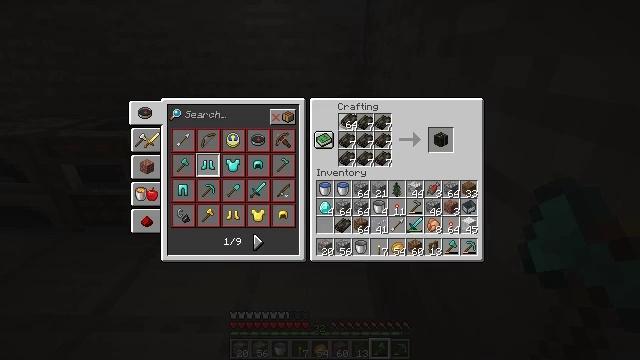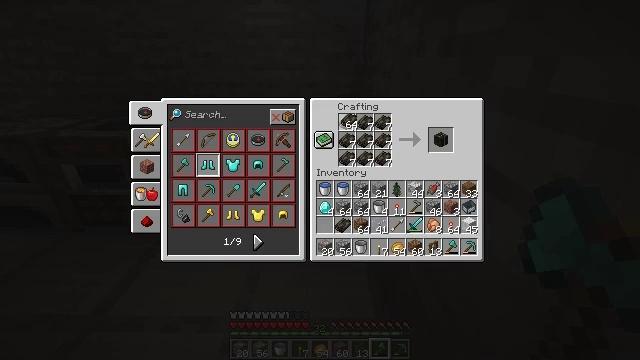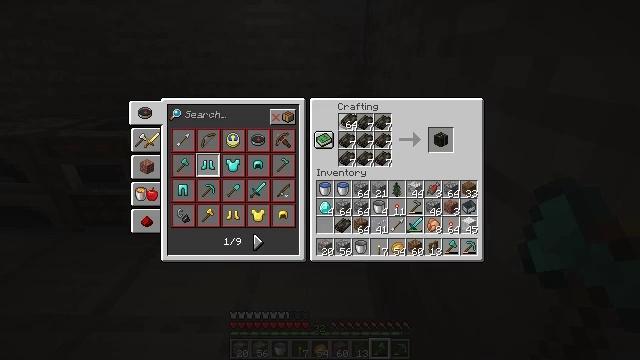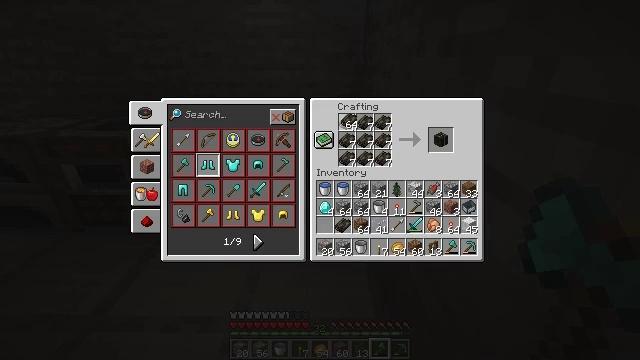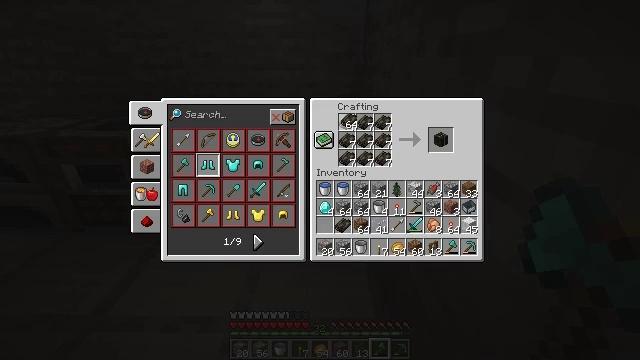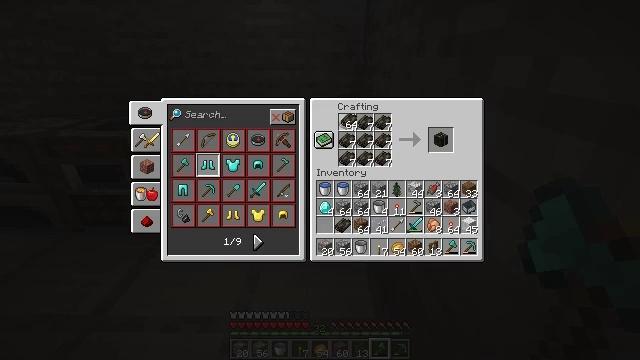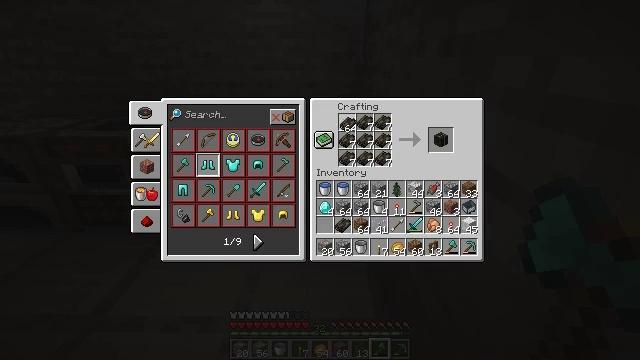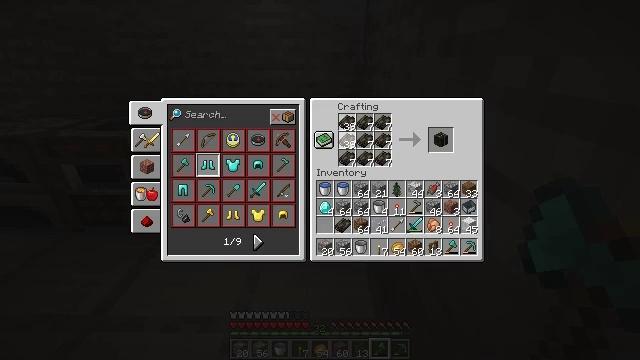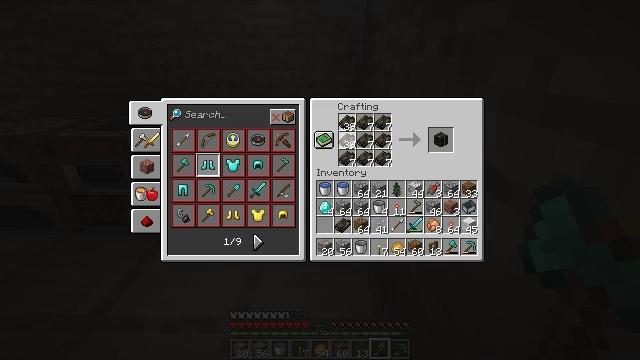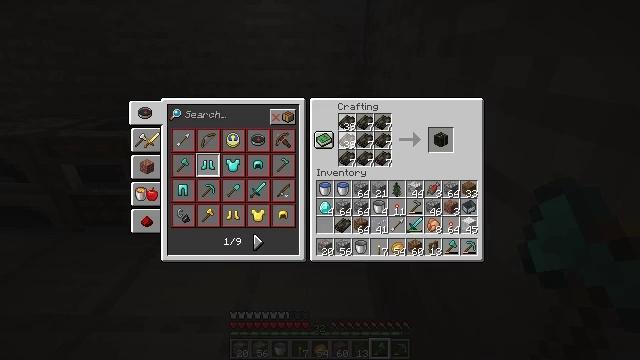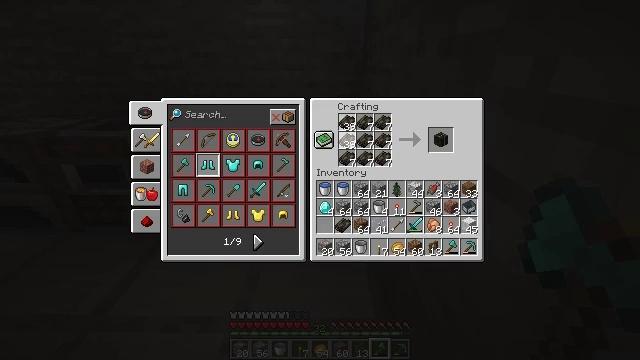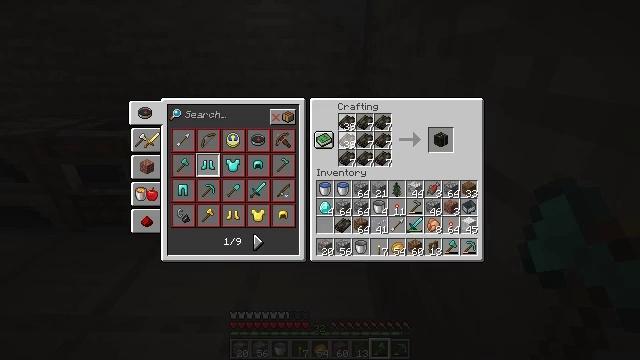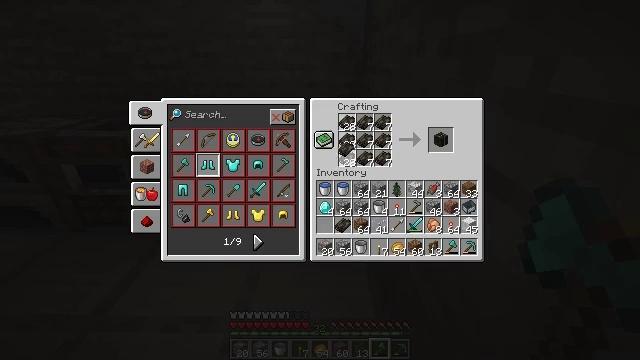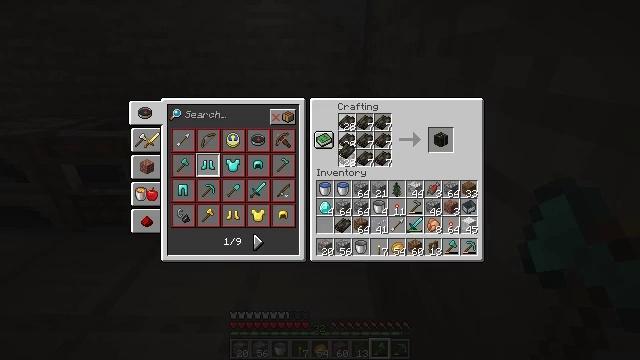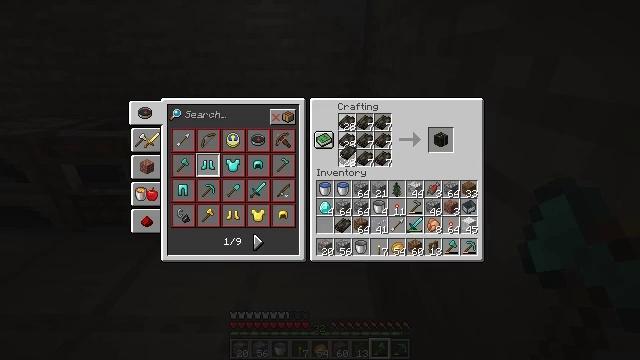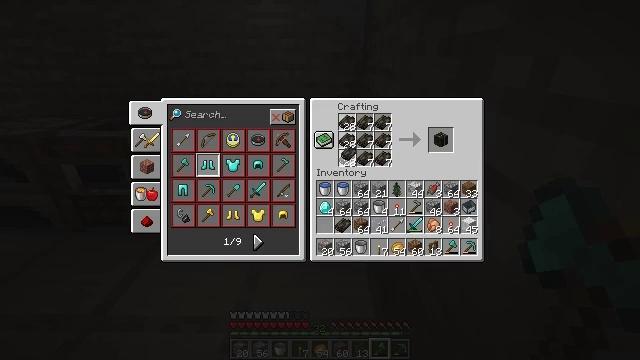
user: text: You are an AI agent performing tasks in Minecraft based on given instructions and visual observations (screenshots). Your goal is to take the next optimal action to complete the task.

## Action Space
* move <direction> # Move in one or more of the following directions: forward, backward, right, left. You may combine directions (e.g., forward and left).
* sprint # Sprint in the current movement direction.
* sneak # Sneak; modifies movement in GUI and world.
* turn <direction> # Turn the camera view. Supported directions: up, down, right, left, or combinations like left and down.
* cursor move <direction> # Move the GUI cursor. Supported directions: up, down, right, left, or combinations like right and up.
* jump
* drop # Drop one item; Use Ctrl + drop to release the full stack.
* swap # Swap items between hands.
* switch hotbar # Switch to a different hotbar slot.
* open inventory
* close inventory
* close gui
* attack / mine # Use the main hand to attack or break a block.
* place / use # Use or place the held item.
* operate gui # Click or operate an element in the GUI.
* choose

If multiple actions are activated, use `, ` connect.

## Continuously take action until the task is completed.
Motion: motion action
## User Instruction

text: Use dried kelp to make a dried kelp block.
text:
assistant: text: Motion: sprint
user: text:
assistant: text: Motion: sprint
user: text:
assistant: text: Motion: sprint
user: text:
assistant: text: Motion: sprint
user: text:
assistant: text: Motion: sprint, attack / mine
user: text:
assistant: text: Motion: sprint, attack / mine
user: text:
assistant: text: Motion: sprint, turn down, attack / mine
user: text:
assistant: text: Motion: sprint, attack / mine
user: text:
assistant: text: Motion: sprint, attack / mine
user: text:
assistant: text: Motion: sprint, attack / mine
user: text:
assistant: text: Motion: sprint, attack / mine
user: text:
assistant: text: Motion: sprint, attack / mine
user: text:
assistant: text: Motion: sprint, attack / mine
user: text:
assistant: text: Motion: sprint, attack / mine
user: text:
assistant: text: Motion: sprint, attack / mine
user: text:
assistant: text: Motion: sprint, attack / mine
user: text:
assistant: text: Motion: sprint, attack / mine
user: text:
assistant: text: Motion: sprint, attack / mine
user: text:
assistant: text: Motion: sprint, turn right, attack / mine
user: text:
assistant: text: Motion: sprint, attack / mine
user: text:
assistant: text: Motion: sprint, attack / mine
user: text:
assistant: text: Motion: sprint, attack / mine
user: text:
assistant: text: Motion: sprint, attack / mine
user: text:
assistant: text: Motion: sprint, attack / mine
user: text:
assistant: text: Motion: sprint, turn up, attack / mine
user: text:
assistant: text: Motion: sprint, attack / mine
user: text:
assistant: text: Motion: sprint, attack / mine
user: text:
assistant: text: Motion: sprint, turn up, attack / mine
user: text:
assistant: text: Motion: sprint, attack / mine
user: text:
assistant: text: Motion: sprint, attack / mine